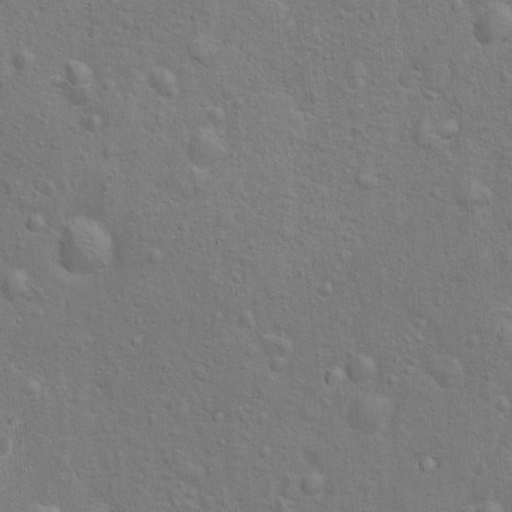
Classes present: Background